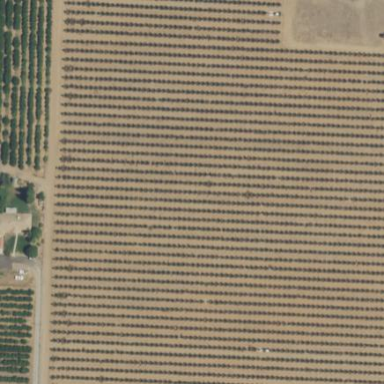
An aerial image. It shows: Orchard filled with plum trees.